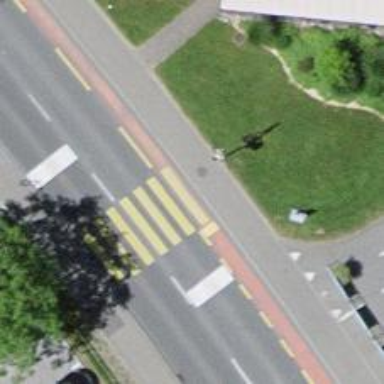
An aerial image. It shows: Kerb barrier.